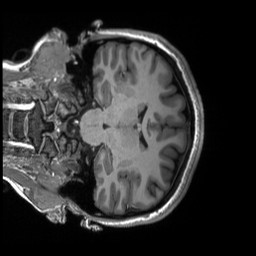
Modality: T1w
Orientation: coronal
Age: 19
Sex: female
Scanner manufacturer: siemens
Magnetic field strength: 3 T
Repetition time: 2.3 s
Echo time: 0.00298 s